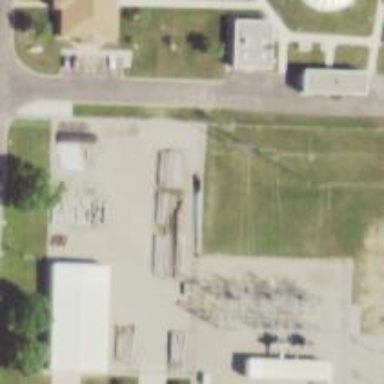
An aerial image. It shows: Power pole.